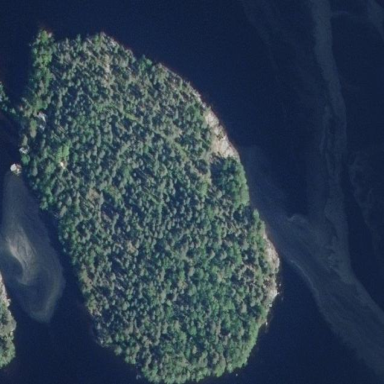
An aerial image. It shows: Islet surrounded by woodland.